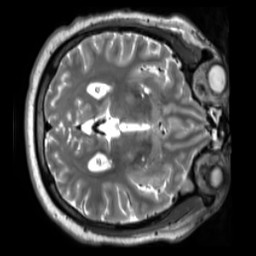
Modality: T2w
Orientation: axial
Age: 29
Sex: male
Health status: ill
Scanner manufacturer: siemens
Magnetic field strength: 3 T
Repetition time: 2.8 s
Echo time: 0.326 s